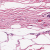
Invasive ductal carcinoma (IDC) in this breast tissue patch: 0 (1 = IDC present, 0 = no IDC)